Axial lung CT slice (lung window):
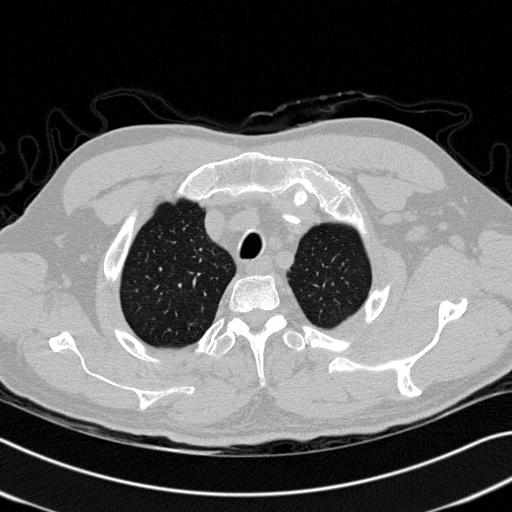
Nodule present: no